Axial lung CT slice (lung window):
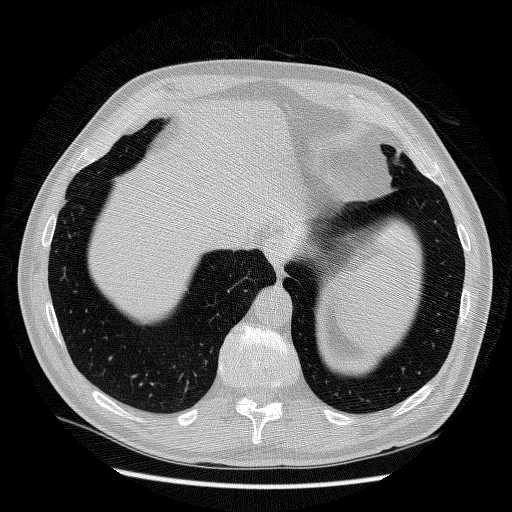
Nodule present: no